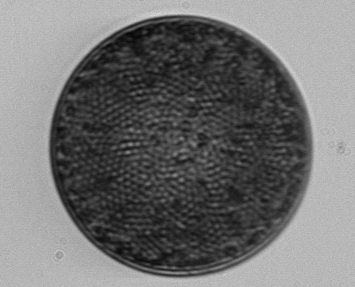
Label: Coscinodiscus